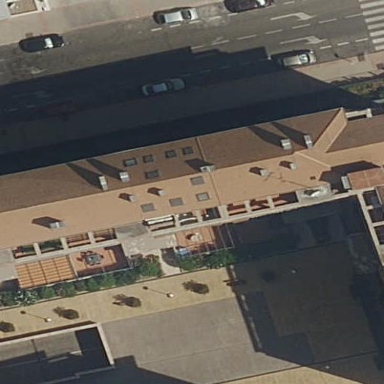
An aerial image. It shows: Residential building.